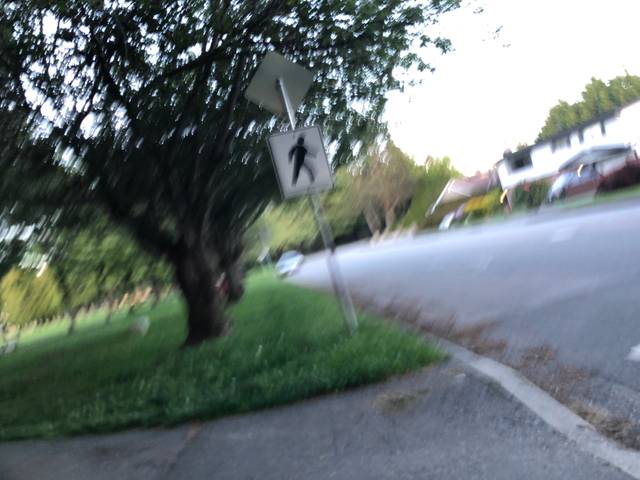
Region: Canada
Coordinates: 49.138, -123.125